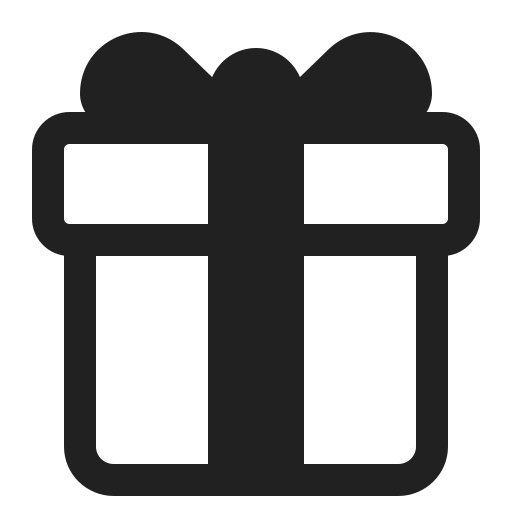
wrapped gift high contrast